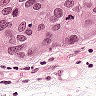
Metastatic tissue present: yes